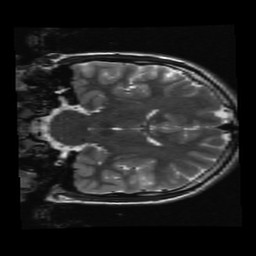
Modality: T2w
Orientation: coronal
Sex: male
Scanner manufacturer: ge
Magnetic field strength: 3 T
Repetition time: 5 s
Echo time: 0.1012 s